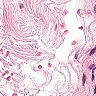
Metastatic tissue present: no